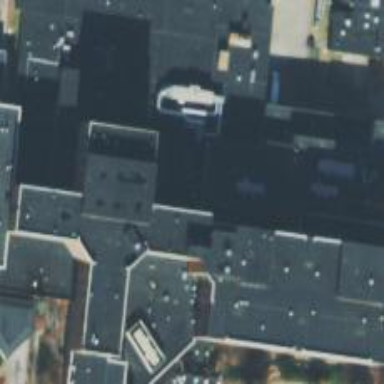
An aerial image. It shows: Hospital building.